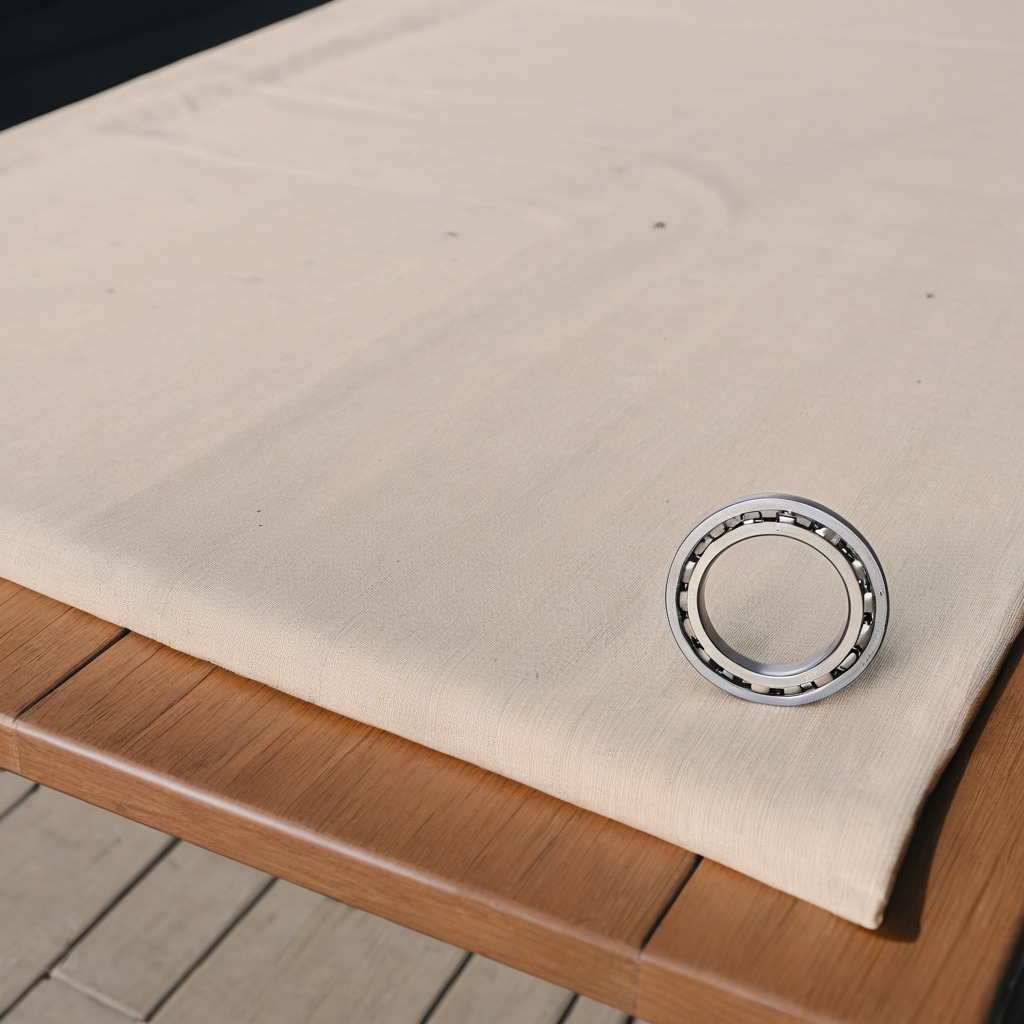
A metal ball bearing is lying on a clean wooden table covered with a plain fabric table cloth in an outdoor workshop during daytime bright natural light soft shadows worn but beneath the cloth.